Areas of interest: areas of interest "Swimming Pool"
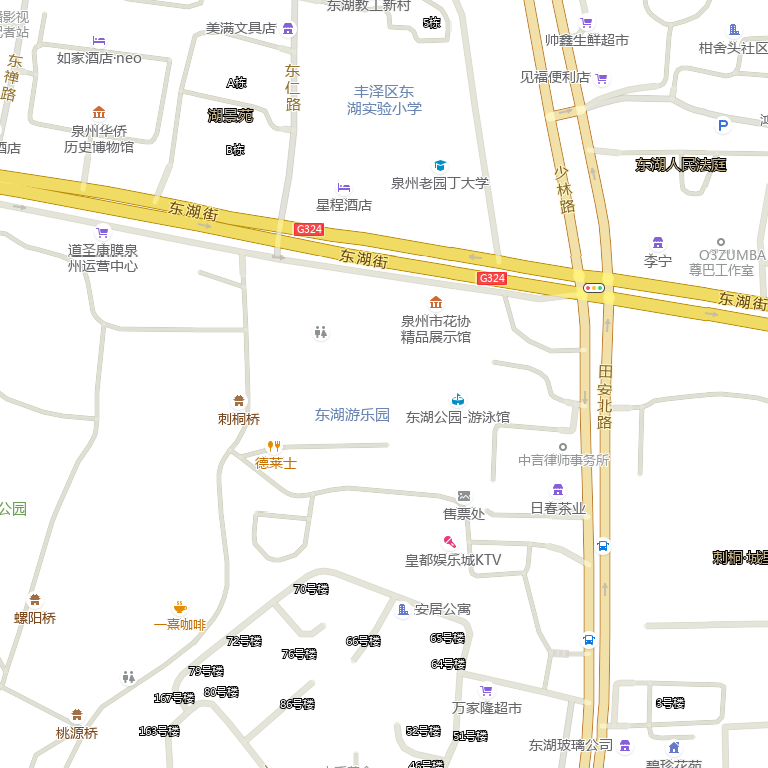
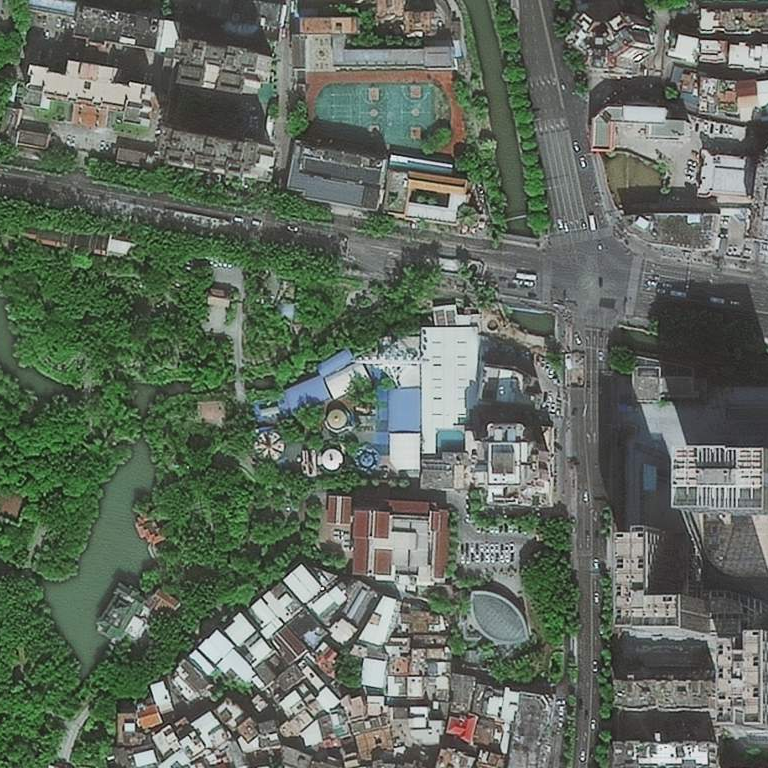